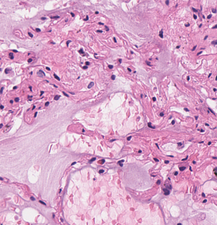
Tumor epithelial tissue: no
Tumor-associated stroma tissue: no
Normal tissue: yes